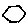
Label: hexagon